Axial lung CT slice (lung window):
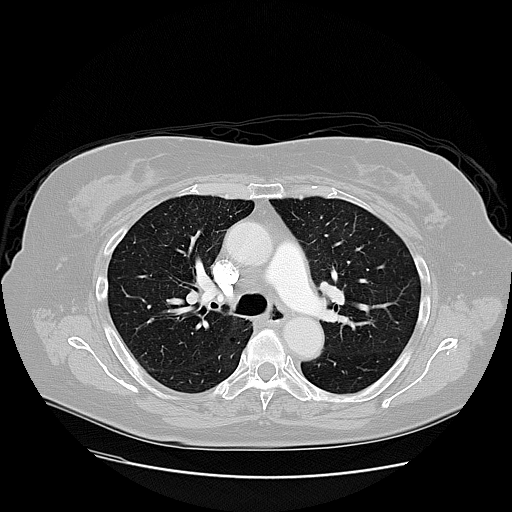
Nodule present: no